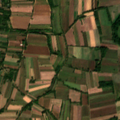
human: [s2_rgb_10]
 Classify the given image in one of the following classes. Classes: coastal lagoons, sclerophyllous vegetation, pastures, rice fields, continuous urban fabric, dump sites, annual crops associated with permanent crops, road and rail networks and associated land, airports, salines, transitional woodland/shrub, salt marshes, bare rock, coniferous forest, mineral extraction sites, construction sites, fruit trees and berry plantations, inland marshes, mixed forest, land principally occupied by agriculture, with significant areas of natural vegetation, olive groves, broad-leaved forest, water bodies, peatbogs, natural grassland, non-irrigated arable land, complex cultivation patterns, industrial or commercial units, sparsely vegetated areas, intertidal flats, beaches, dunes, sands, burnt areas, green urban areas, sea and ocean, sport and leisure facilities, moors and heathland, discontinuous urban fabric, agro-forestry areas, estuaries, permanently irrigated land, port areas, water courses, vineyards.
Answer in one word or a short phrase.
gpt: non-irrigated arable land, land principally occupied by agriculture, with significant areas of natural vegetation, transitional woodland/shrub